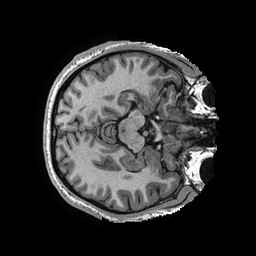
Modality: T1w
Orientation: axial
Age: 26
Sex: male
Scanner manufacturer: ge
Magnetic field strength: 3 T
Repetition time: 0.006952 s
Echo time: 0.00292 s